Field crop: maize
Growth stage: 2
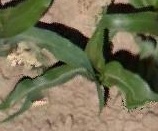
Species: maize